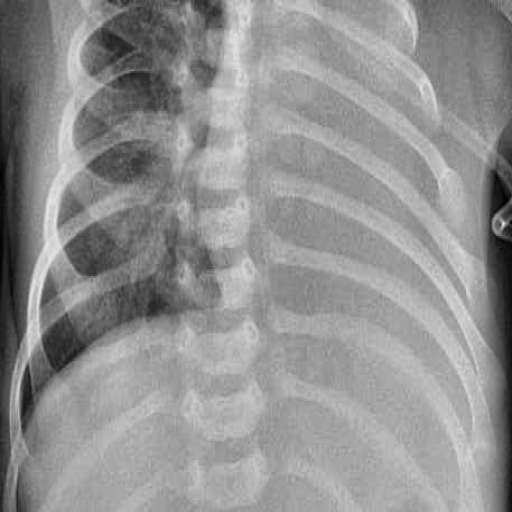
Finding: PNEUMONIA